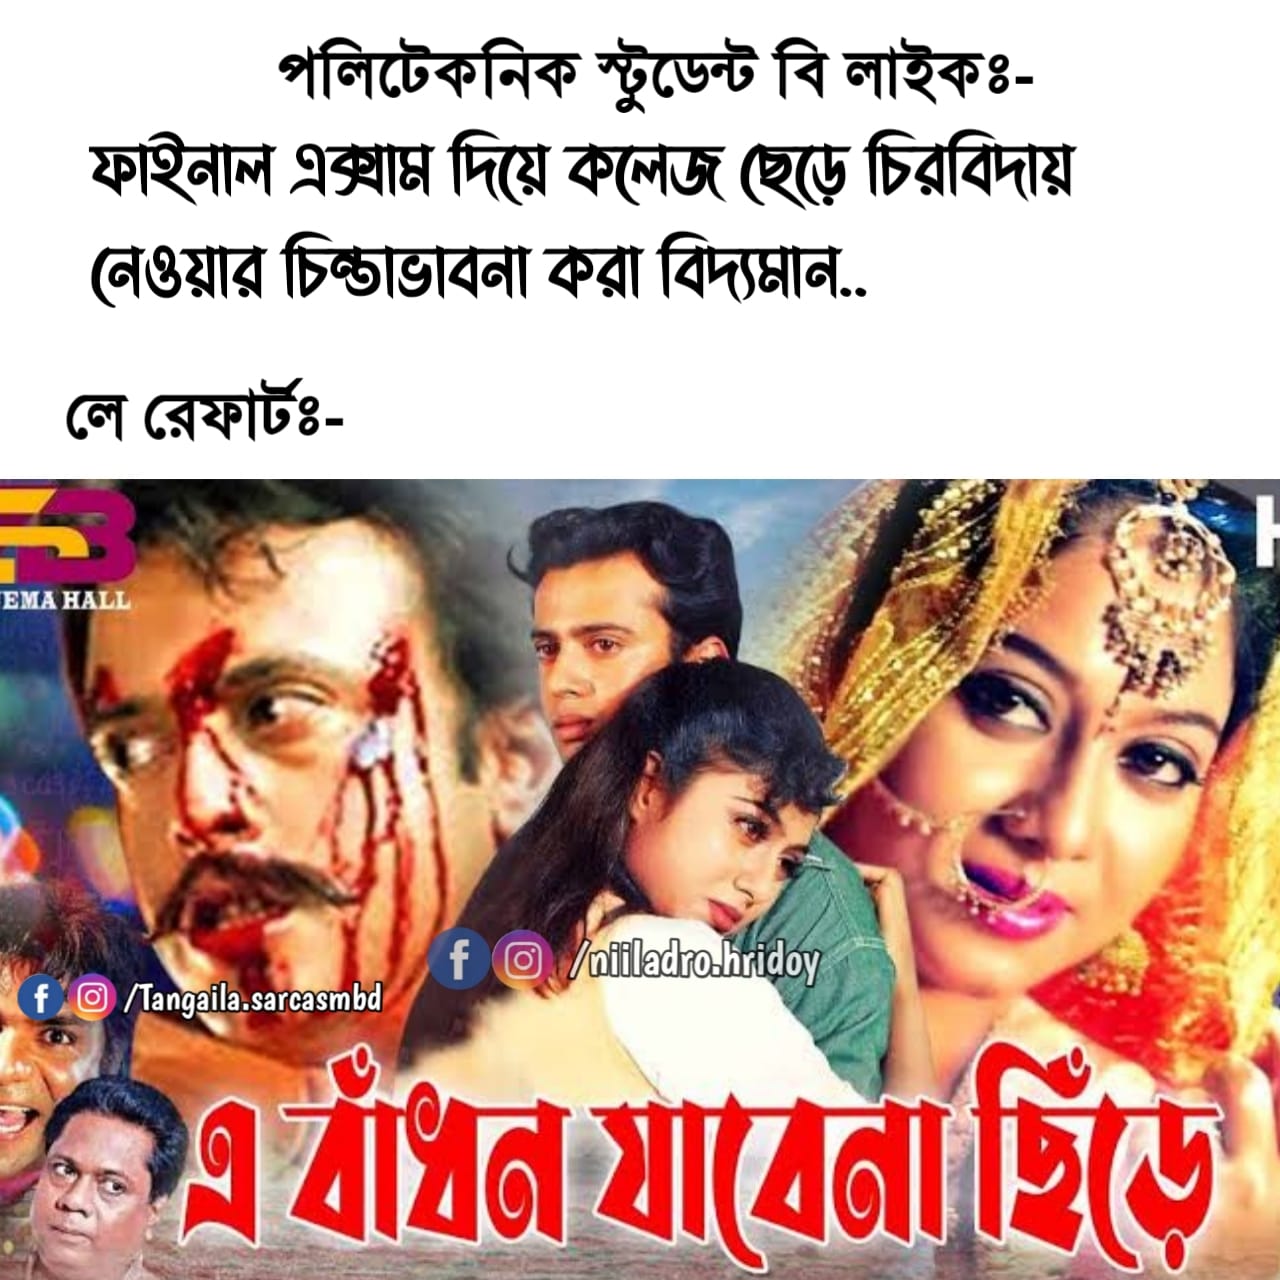
Caption: পলিটেকনিক স্টুডেন্ট বি লাইকঃ- ফাইনাল এক্সাম দিয়ে কলেজ ছেড়ে চিরবিদায় নেওয়ার চিন্তাভাবনা করা বিদ্যমান   লে রেফার্টঃ-    এ বাধন যাবেনা ছিড়ে
Label: non-hate